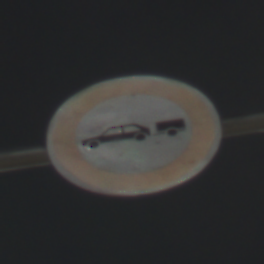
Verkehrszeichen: VerbotPersonenkraftwagenMitAnhaenger
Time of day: Night
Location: Outdoor (Urban)
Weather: PartlyCloudy
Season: NotSpecified
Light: Artificial